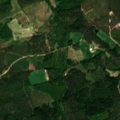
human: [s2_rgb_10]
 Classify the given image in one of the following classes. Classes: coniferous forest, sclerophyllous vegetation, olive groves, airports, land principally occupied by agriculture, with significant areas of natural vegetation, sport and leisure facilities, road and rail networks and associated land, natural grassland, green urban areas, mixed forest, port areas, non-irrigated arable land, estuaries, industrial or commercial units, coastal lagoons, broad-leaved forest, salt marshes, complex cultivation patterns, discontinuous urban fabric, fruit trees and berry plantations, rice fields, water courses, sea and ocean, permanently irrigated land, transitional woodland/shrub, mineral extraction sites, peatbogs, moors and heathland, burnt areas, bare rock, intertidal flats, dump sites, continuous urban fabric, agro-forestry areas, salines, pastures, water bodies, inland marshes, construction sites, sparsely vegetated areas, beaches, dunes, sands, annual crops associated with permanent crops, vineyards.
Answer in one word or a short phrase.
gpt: non-irrigated arable land, land principally occupied by agriculture, with significant areas of natural vegetation, coniferous forest